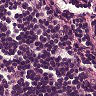
Metastatic tissue present: no